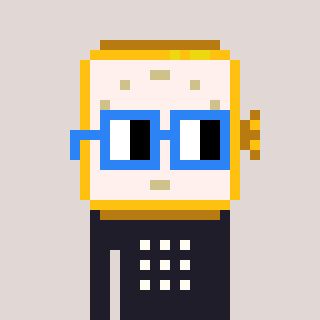
a pixel art character with square blue glasses, a watch-shaped head and a grayscale-colored body on a warm background